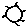
Label: sun